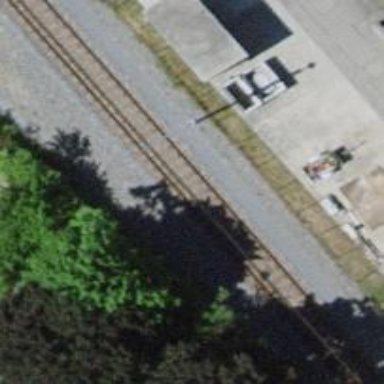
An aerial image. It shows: Abandoned railway spur with one track.